Question: I am trying to setup a site to receive bitcoin transactions where the users address is generated off there user id.
I am using someone elses source code (already tried contacting creator, wouldn't help me) and am unable to get any help anywhere as its a couple years old and has no interest.
Basically whenever I type 'npm start' I get an error that references a line of my package.json file that I don't understand how it's wrong.
I can't get this site to let me paste my code, so have an image.

and my package.json: <URL>
Just an update:
The source of my package that I am trying to run is from <URL>
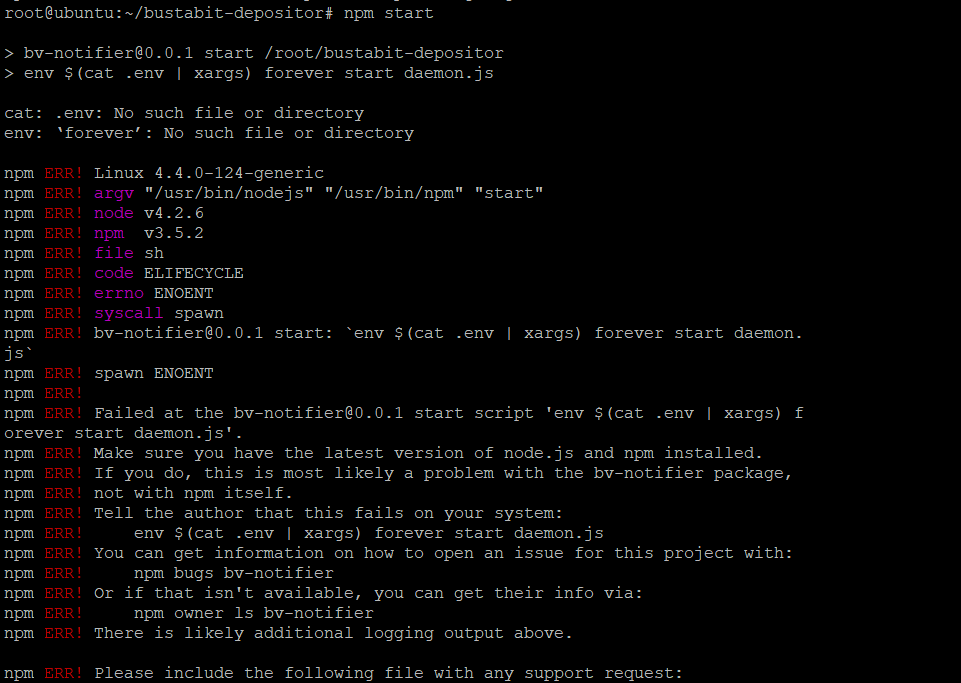
Answer: Answer found
wasn't defining the path of my .env file.
'''
env $(cat ./config.env | xargs)
'''